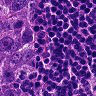
Metastatic tissue present: yes